Question: I need your help writing a SQL query for the below need. I have spend the last 4 days trying to construct a query, but just not hitting it.
I'm using Microsoft SQL Server.
I have data in table like the attached image.
What I want is to identify those rows which if grouped
- -
So House_Number 0001,0002,0003,0004 will fall under
'''
US-CA-A-B group ( count = 4)
'''
House_Number 0005,0006,0007 will fall under
'''
US-CA-A group ( count = 3)
'''
House_Number 0009,0010,0011 will fall under
'''
DE-QW-Q-Y group (count = 3)
'''
House_Number 0013,0014,0015 will fall under
'''
AU group (count = 3)
'''
So the two rows that I want to select are for House_Number 0008 and 0012

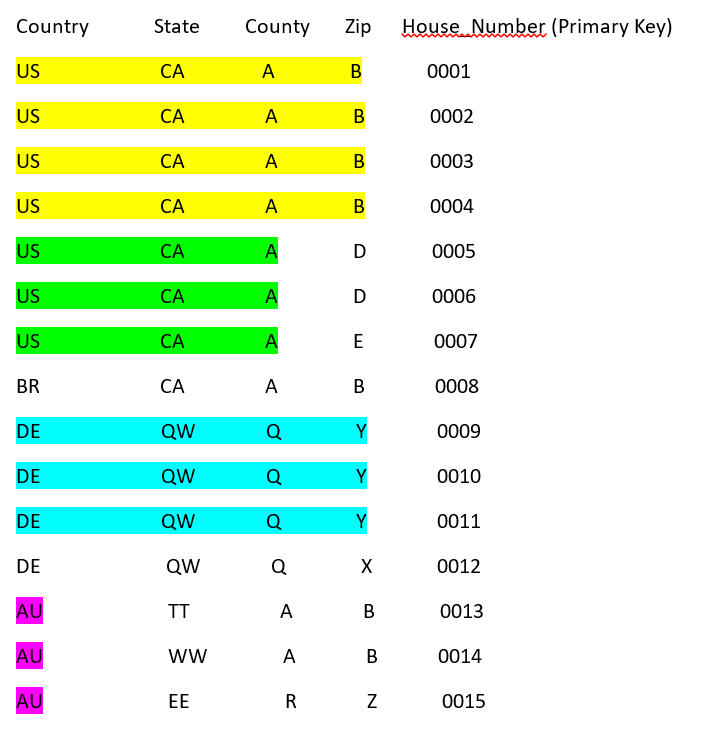
Answer: Try something like this:
'''
WITH Step1 AS (
SELECT * FROM dbo.TheTable t1
WHERE NOT EXISTS (
SELECT * FROM (
SELECT Country, State, County, Zip FROM dbo.TheTable
GROUP BY Country, State, County, Zip HAVING COUNT(*)>=3
) x1 WHERE t1.Country=x1.Country AND t1.State=x1.State AND t1.County=x1.County AND t1.Zip=x1.Zip
)
), Step2 AS (
SELECT * FROM Step1 t2
WHERE NOT EXISTS (
SELECT * FROM (
SELECT Country, State, County FROM Step1
GROUP BY Country, State, County HAVING COUNT(*)>=3
) x2 WHERE t2.Country=x2.Country AND t2.State=x2.State AND t2.County=x2.County
)
), Step3 AS (
SELECT * FROM Step2 t3
WHERE NOT EXISTS (
SELECT * FROM (
SELECT Country, State FROM Step2
GROUP BY Country, State HAVING COUNT(*)>=3
) x3 WHERE t3.Country=x3.Country AND t3.State=x3.State
)
), Step4 AS (
SELECT * FROM Step3 t4
WHERE NOT EXISTS (
SELECT * FROM (
SELECT Country FROM Step3
GROUP BY Country HAVING COUNT(*)>=3
) x4 WHERE t4.Country=x4.Country
)
)
SELECT * FROM Step4
'''